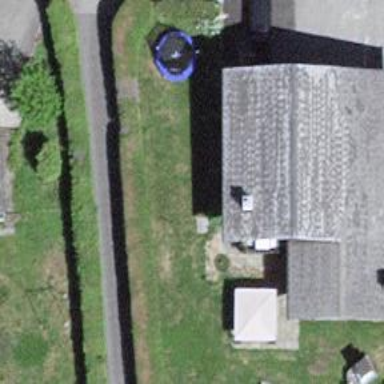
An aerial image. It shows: Simple house.